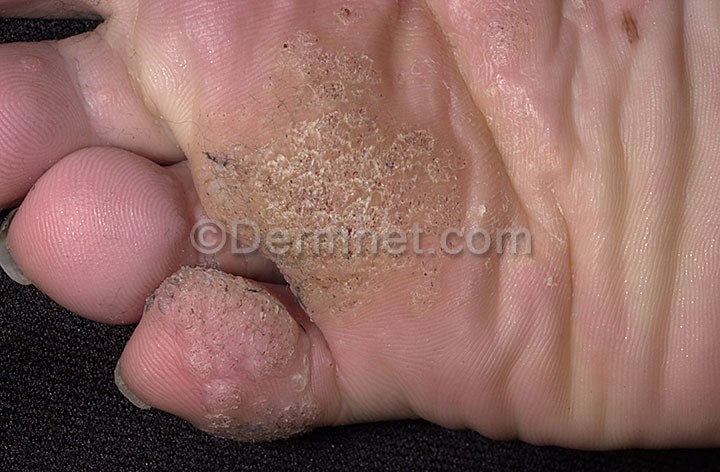
Disease: Warts Molluscum and other Viral Infections